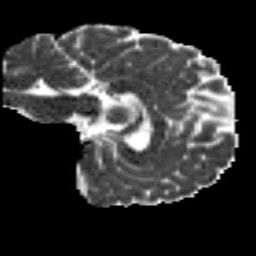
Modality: MD
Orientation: sagittal
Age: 21
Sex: male
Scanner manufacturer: siemens
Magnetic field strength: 3 T
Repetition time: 8.8 s
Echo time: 0.085 s